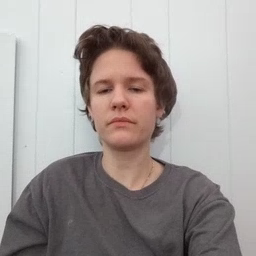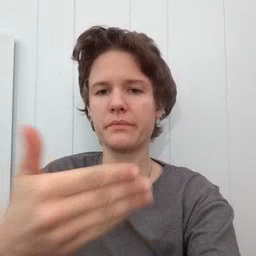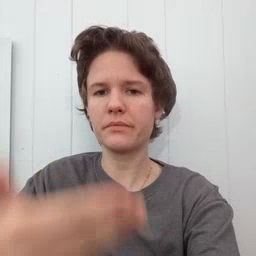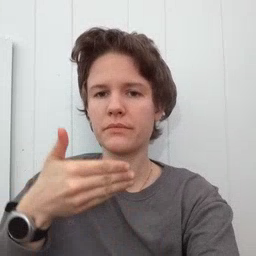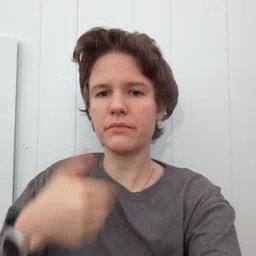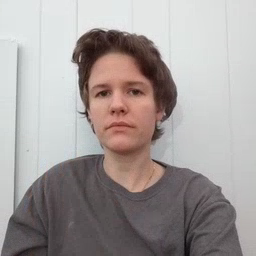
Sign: before